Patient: sex M, age 44
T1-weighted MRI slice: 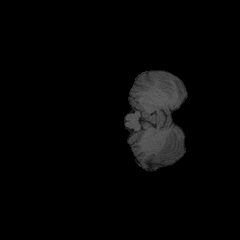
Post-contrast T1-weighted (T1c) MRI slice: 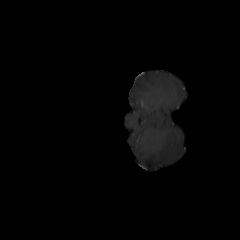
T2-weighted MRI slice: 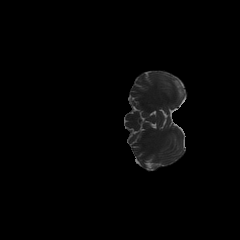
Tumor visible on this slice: no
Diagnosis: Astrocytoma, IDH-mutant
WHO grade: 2